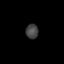
Tissue: prostate
Cell type: T cells
Senescence score: 0.7047
Nuclear area (px): 181
Mean DAPI intensity: 66.519